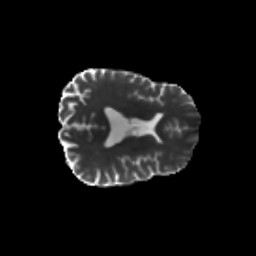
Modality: T2w
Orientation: axial
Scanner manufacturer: siemens
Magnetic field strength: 3 T
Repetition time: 8.8 s
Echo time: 0.085 s